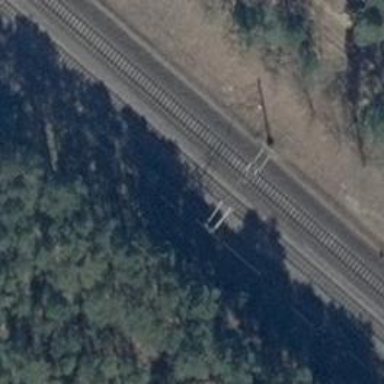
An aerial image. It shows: Railway signal.